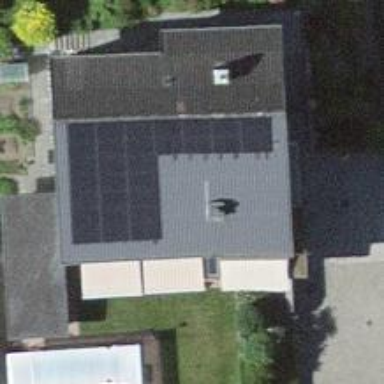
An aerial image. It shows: Solar power generator.